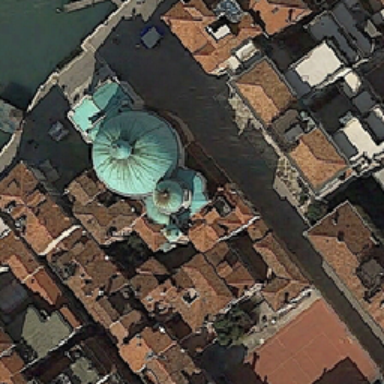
The blue church is surrounded by dark buildings and dark green rivers .